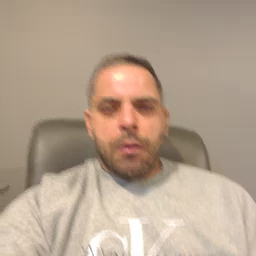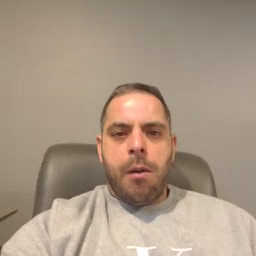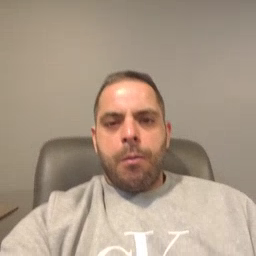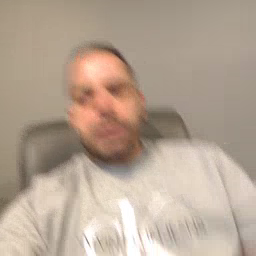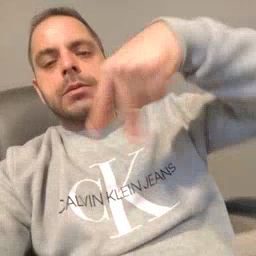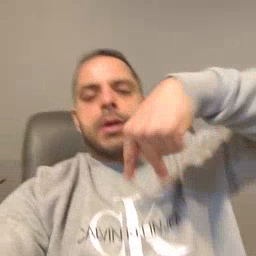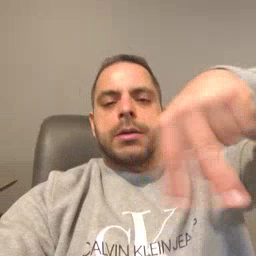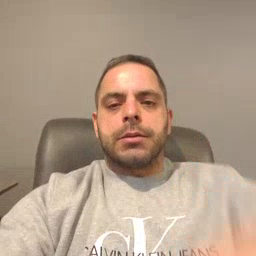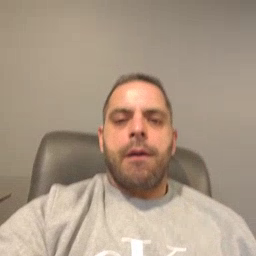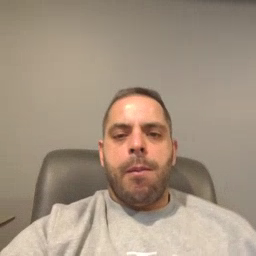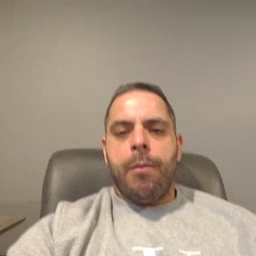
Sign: dance